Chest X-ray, AP view. Patient: 18 years old, sex F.
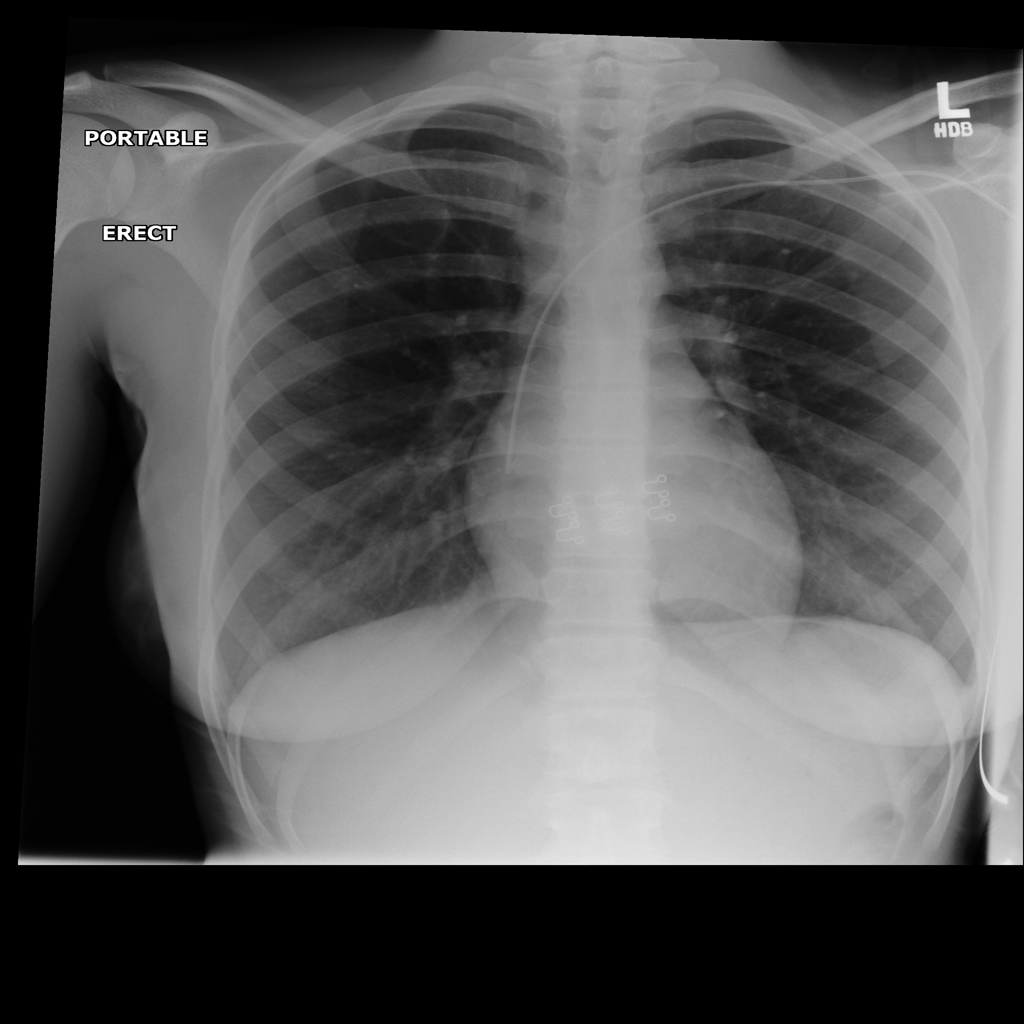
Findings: No Finding